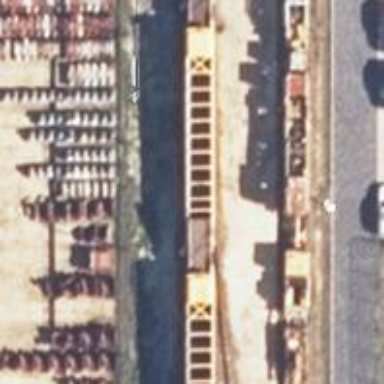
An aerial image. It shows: Railway switch.